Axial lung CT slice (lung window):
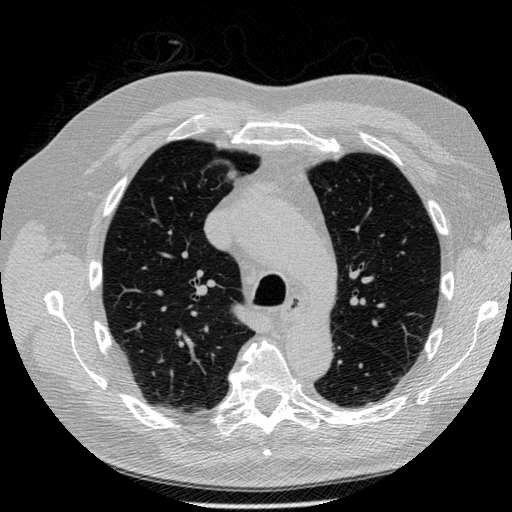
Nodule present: no